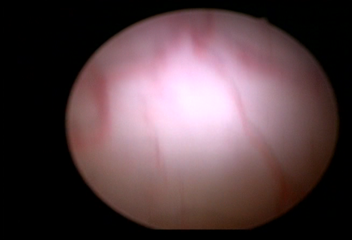
Modality: WLC
Class: Normal mucosa
Bladder cancer association: No